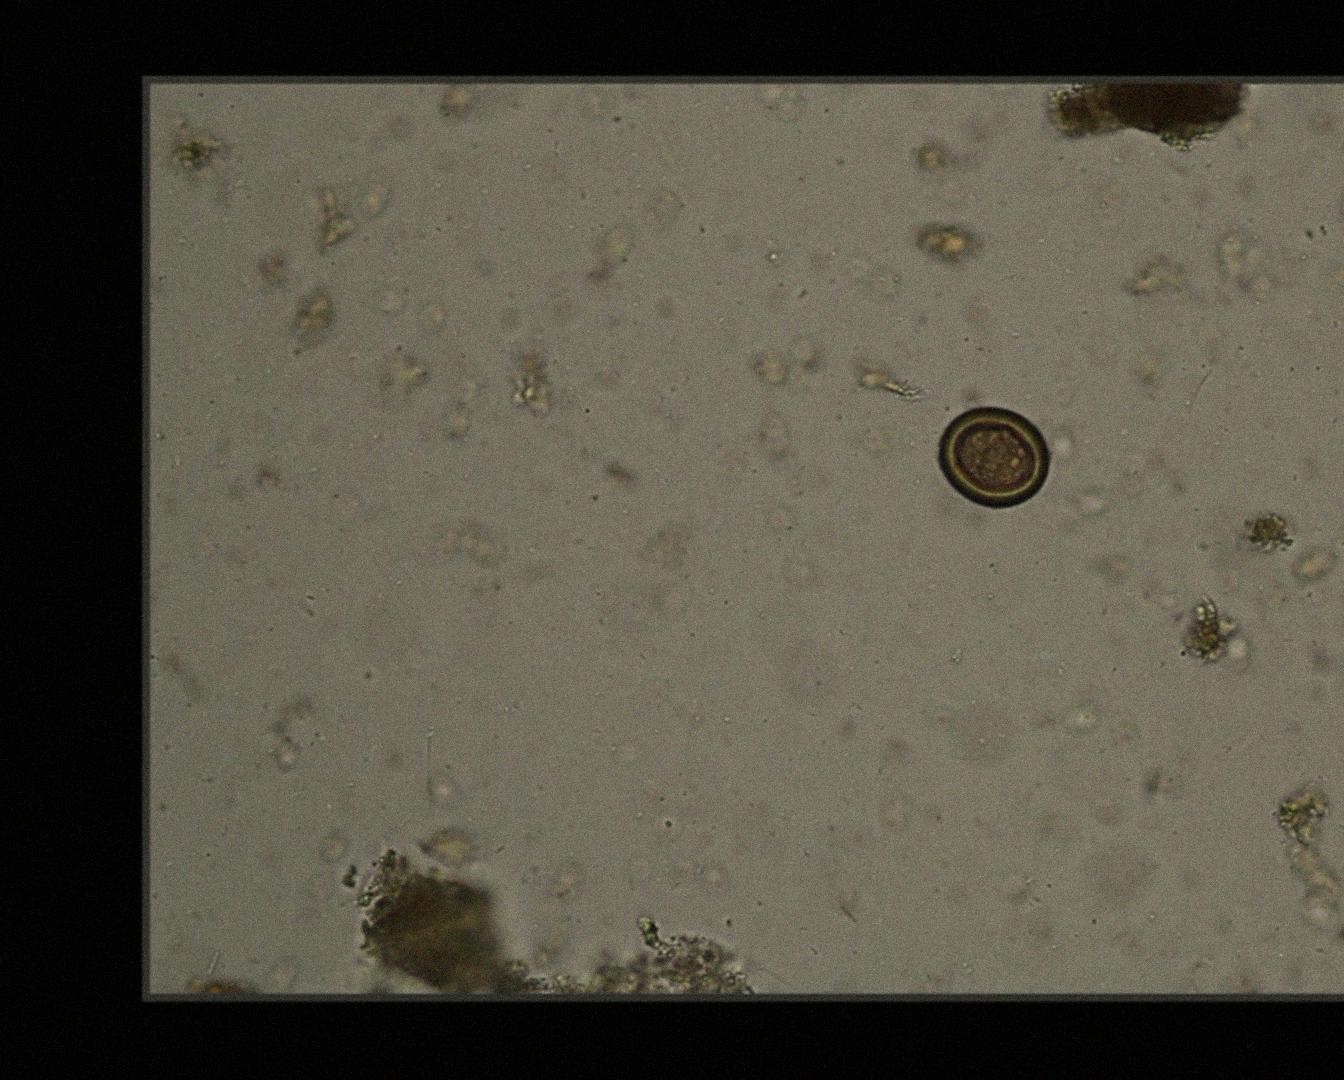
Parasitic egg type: Taenia spp. egg